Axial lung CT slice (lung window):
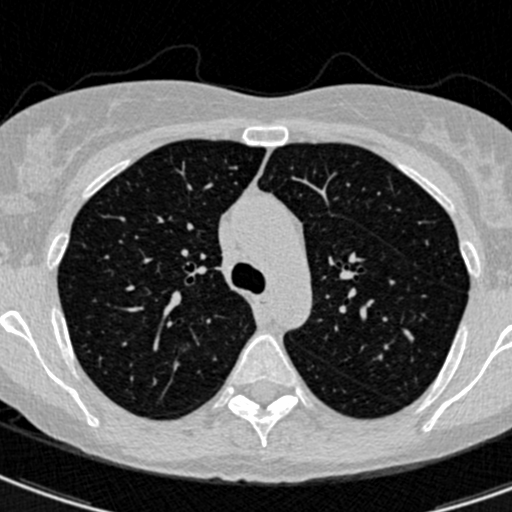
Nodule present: no